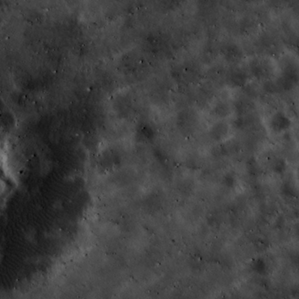
Label: non_frost